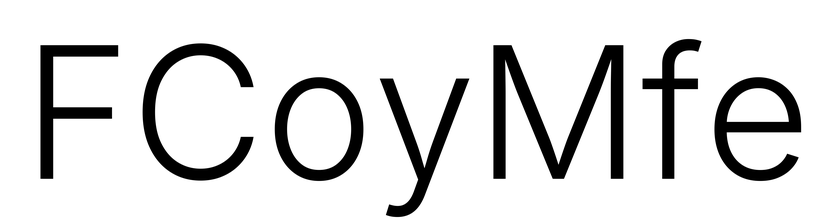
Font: Inter_Light